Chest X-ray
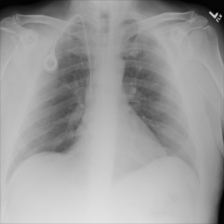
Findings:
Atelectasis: negative
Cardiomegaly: negative
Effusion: negative
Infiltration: negative
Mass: negative
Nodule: negative
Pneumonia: negative
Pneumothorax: negative
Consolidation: negative
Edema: negative
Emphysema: negative
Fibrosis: negative
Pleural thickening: negative
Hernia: negative